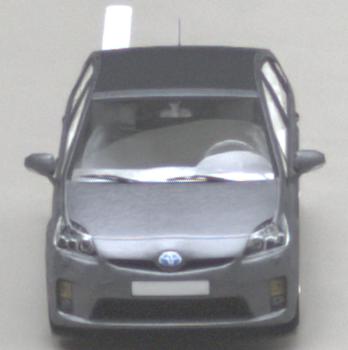
Make: Toyota
Model: Prius 1.5 Hybrid
Detailed model: Prius (HW2)
Model produced from: 2006/03
Model produced until: 2009/06
Doors: 5
Color: gray
Road condition: wet road
Daytime: midday
Contrast: medium contrast